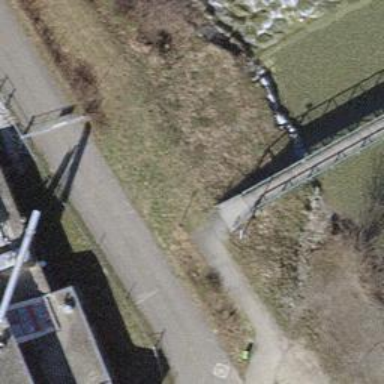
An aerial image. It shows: Footway bridge.